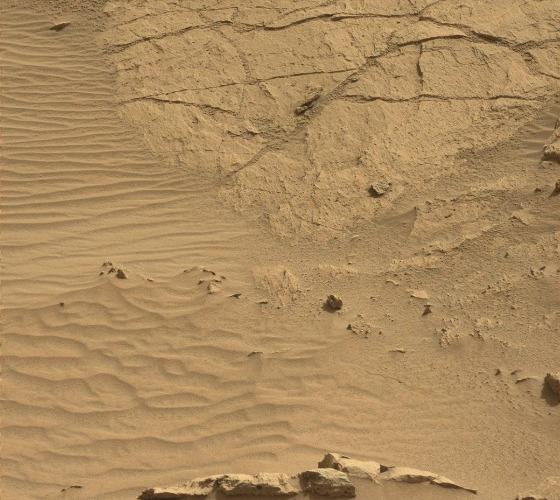
Terrain classes present: Bedrock, Gravel / Sand / Soil, Rock, Shadow